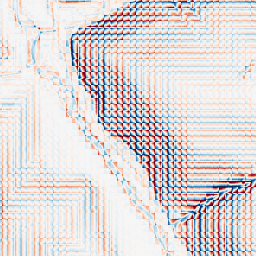
Category: wavelet
Decomposition family: wavelet_biorthogonal
Decomposition parameters: wavelet: bior1.3
level: 3
Upsampling method: quintic
Upsampling parameters: scale: 8
Upsampling scale: 8